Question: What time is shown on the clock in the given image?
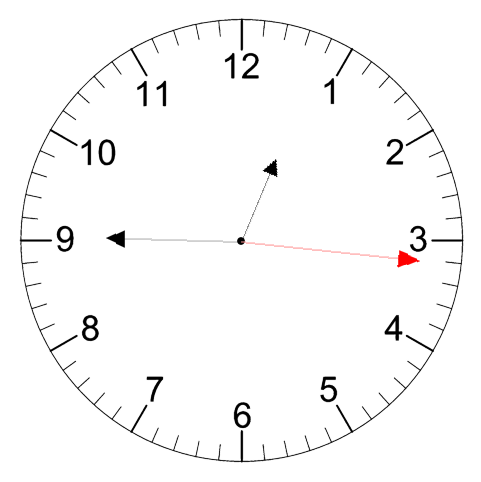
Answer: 12:45:16